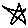
Label: star